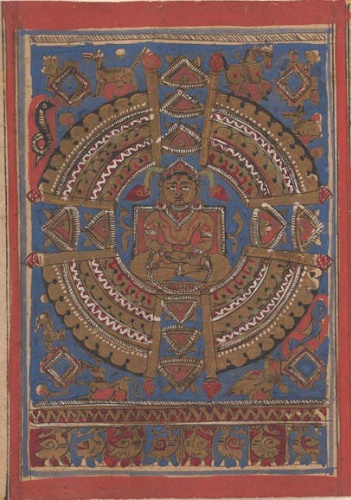
Date: 15th century
Object type: Folio
Classification: Paintings
Medium: Ink, opaque watercolor, and gold on paper
Culture: India (Gujarat)
Dimensions: Overall: 4 3/8 x 10 5/8 in. (11.1 x 27 cm)
Department: Asian Art
Credit line: Rogers Fund, 1955
Accession year: 1955
Repository: Metropolitan Museum of Art, New York, NY
Tags: Animals|Birds